Field crop: maize
Growth stage: 2
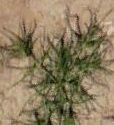
Species: salsola